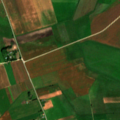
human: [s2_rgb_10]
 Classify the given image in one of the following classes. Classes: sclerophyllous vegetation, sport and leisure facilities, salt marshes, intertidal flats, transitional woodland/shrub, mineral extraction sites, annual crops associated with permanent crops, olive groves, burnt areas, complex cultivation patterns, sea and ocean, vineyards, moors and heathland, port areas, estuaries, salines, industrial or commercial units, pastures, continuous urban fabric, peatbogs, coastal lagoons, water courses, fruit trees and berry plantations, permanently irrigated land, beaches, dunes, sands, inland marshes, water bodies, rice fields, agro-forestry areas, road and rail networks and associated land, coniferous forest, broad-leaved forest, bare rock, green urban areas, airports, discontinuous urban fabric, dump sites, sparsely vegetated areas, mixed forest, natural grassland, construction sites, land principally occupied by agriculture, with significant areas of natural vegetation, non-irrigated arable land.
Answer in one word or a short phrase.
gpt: non-irrigated arable land, pastures, complex cultivation patterns